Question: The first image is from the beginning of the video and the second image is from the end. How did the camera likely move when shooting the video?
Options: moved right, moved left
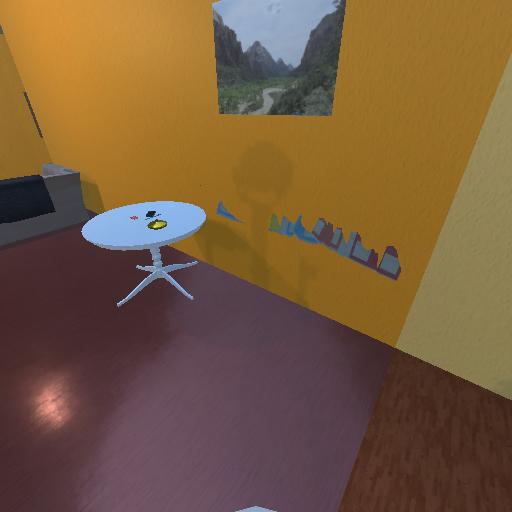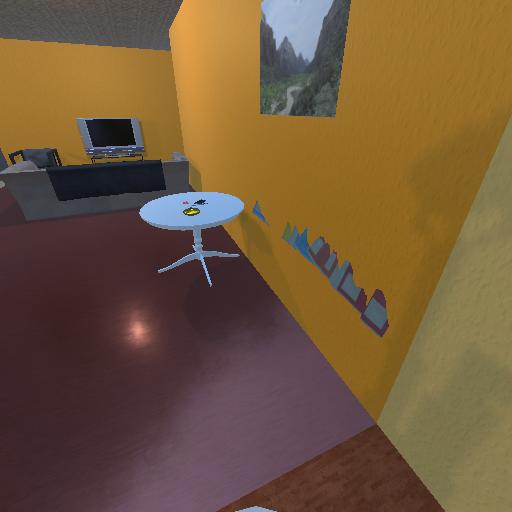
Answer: moved right